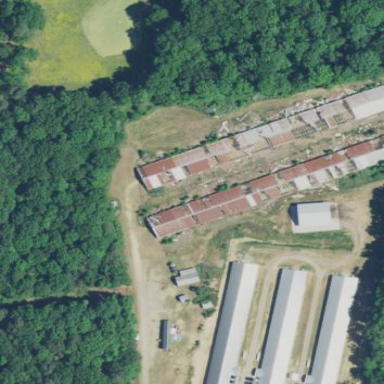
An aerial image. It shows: Farm auxiliary building.